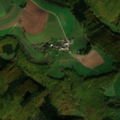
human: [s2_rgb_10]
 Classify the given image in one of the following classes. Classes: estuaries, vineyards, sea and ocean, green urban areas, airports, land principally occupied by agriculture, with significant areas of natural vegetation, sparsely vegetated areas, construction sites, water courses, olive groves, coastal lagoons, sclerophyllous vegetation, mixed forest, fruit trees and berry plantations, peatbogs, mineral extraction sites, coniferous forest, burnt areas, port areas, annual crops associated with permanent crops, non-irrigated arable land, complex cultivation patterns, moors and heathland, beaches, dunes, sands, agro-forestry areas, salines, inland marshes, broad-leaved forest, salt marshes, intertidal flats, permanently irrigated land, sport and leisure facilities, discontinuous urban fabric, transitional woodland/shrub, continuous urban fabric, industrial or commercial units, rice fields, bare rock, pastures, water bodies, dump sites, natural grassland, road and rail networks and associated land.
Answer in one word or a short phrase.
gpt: complex cultivation patterns, land principally occupied by agriculture, with significant areas of natural vegetation, broad-leaved forest, mixed forest